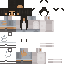
A female human skin with medium skin, wearing brown long hair dressed in a blue hoodie and black pants, featuring a closed mouth.